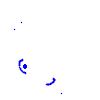
Particle: pion